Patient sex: M
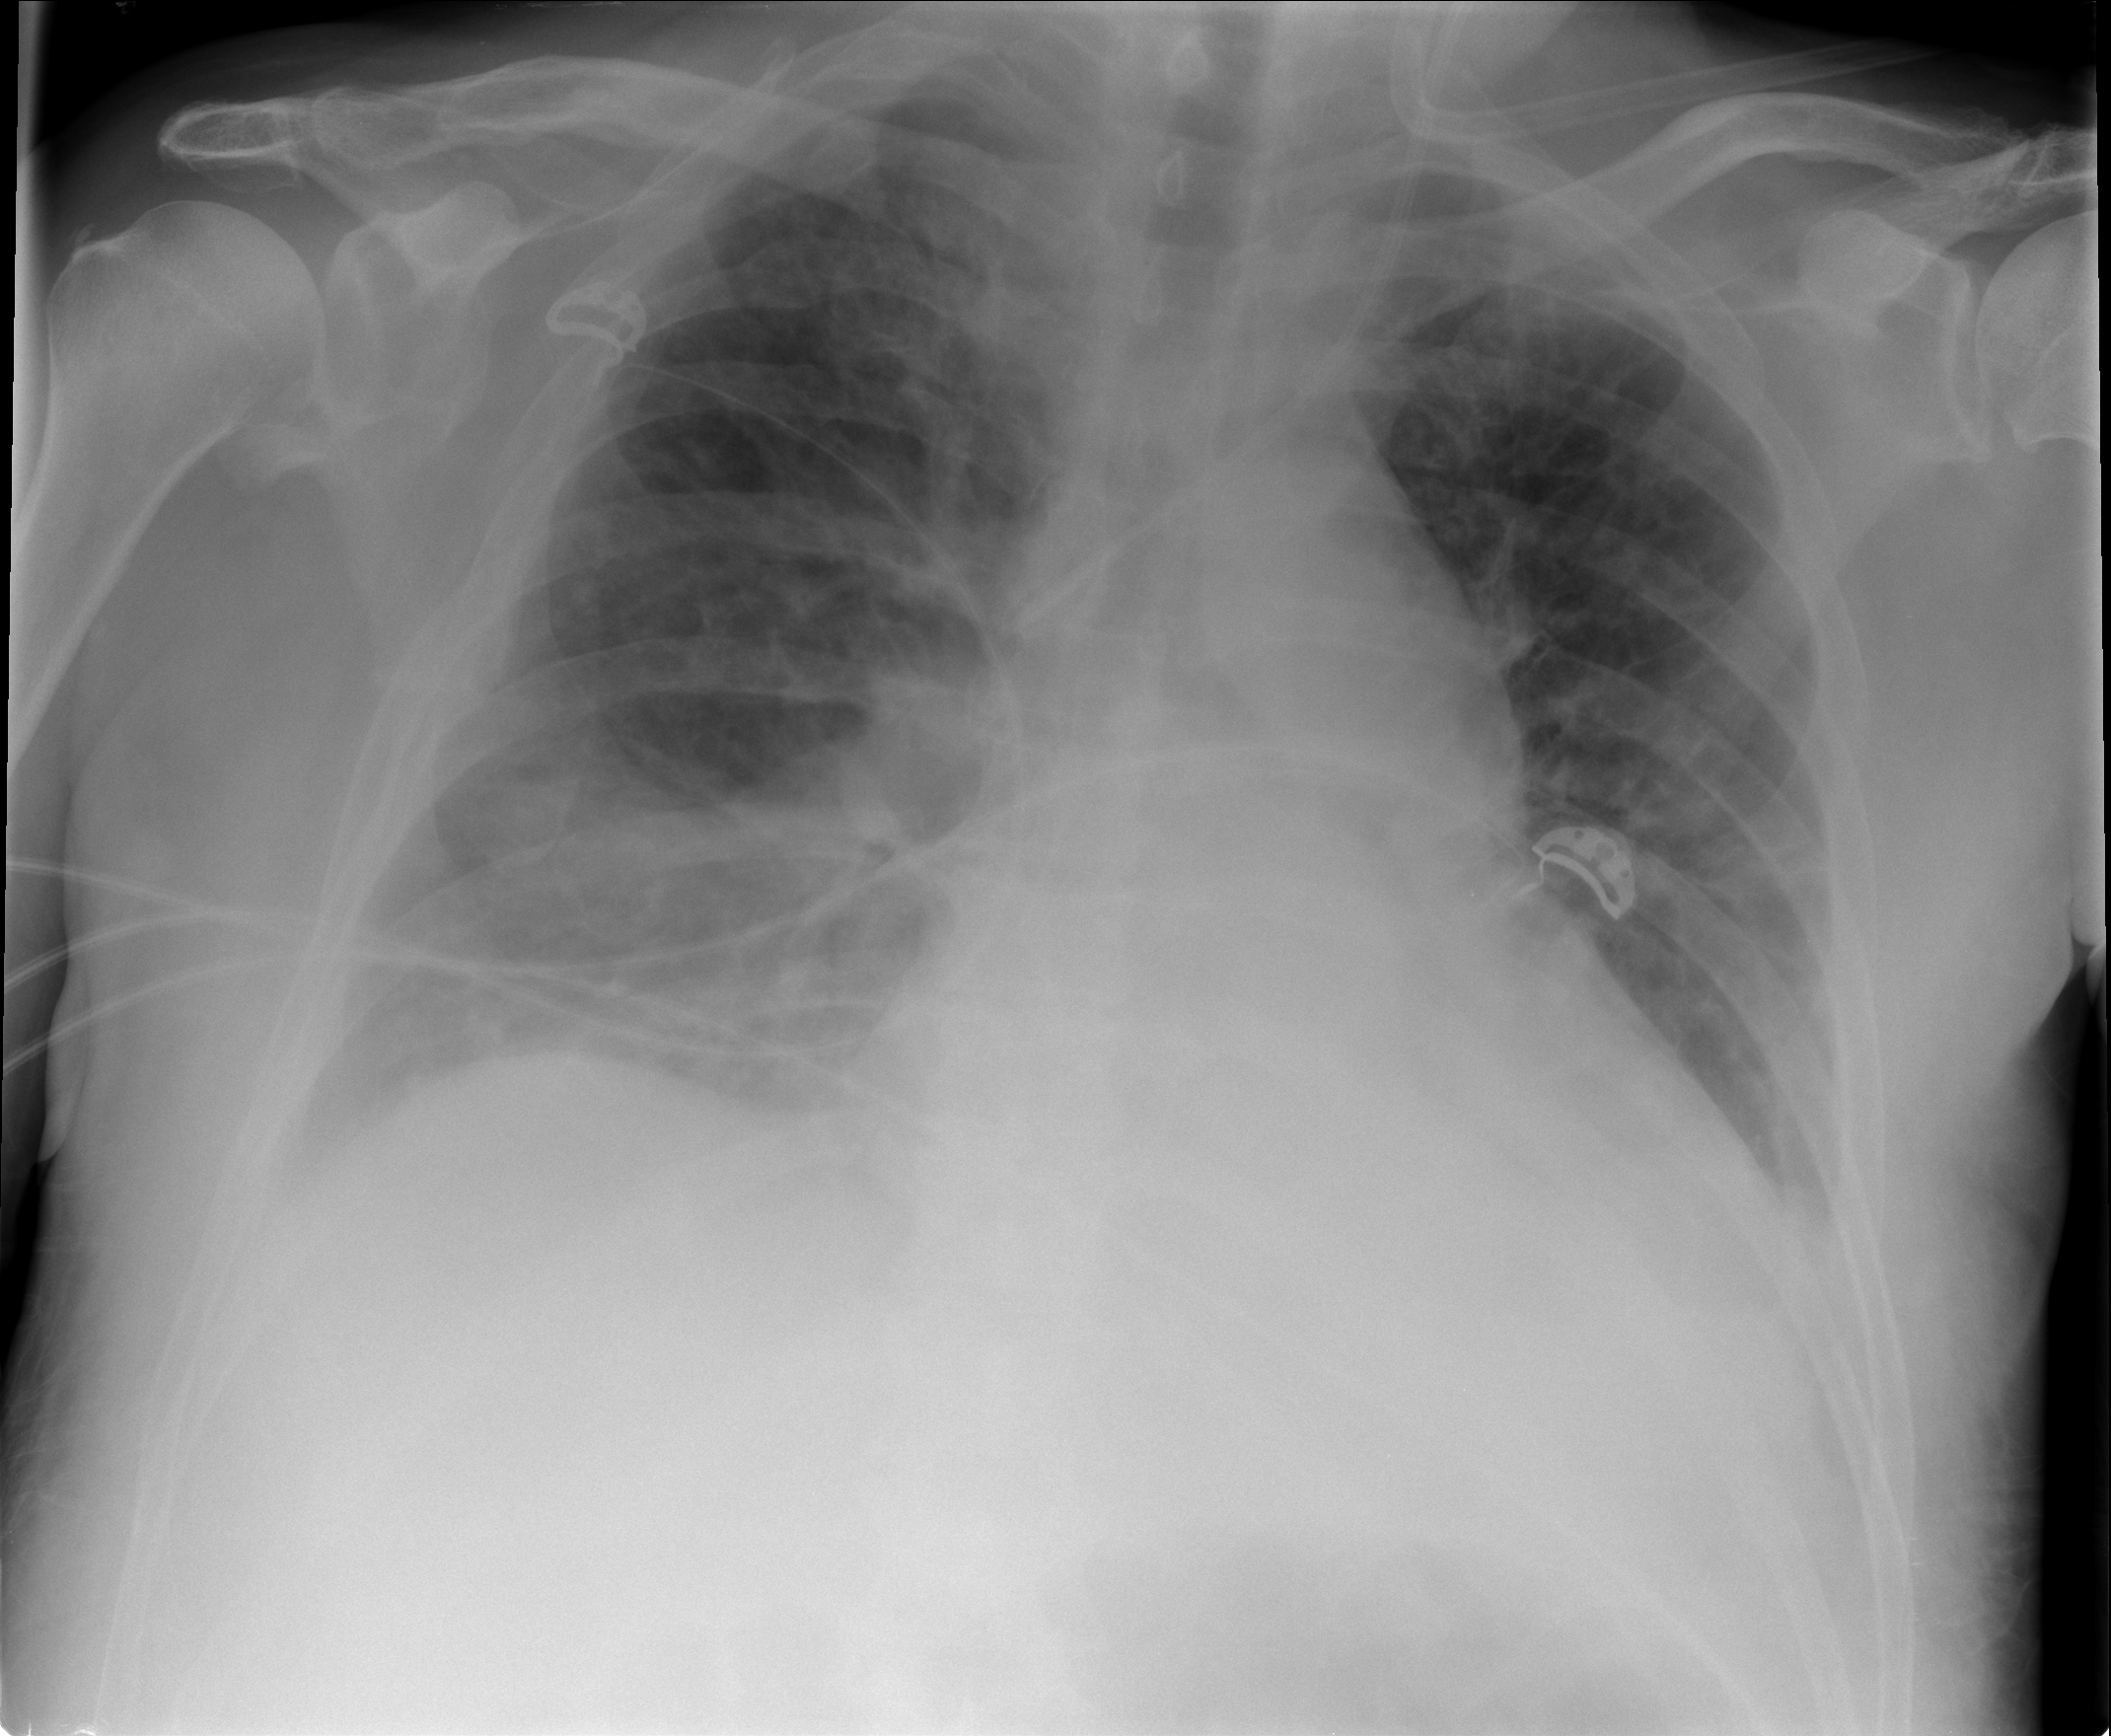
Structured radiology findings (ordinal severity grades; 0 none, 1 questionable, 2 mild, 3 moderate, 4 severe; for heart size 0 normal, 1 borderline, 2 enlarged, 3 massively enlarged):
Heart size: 1
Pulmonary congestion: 2
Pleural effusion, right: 3
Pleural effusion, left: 2
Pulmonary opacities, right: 3
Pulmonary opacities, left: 2
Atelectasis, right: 2
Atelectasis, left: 2